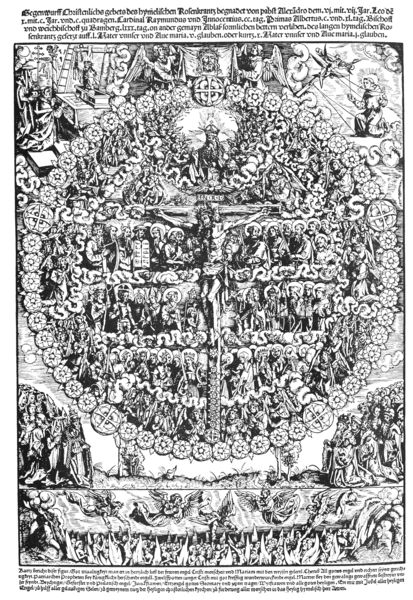
Titel: Der große Rosenkranz
Künstler: Erhard Schön
Institution: (Seriendruck)
Schlagwörter: feuer, gott, himmel, weiß, wolken, frauen, menschen, blume, blumen, grau, licht, schwarz, zeichnung, blüten, rose, rosen, malerei, menge, muster, ornament, versammlung, bibel, rahmen, bild, erde, kirche, krone, kreis, rund, engel, holzschnitt, schrift, enge, grafik, graphik, leiter, stufe, lamm, buch, kreuz, religion, flammen, strahlen, schweben, druck, schwarzweiss, radierung, stich, illustration, text, zeitung, knien, beten, kranz, reihen, heiligenschein, nimbus, zahl, rosette, christus, jesus, jesus christus, kreuzigung, wundmale, fegefeuer, hölle, jüngstes gericht, verdammte, dornen, mönch, franziskus, heilige, zeilen, jünger, heilig, kupferstich, rosenkranz, anbetung, erzengel, christentum, dornenkrone, sohn, flugblatt, christi, fraune, geist, reichstag, menschne, verzerrt, dreifaltigkeit, gekreuzigter, scharen, apostel, heiliger geist, gottvater, fülle, tierkreiszeichen, seriendruck, opferlamm, krez, höllenfeuer, heiligen, das jüngste gericht, monate, künstlerisch, antonius, druckt, engelscharen, vaterunser, franzismus, fransikus, tod christi